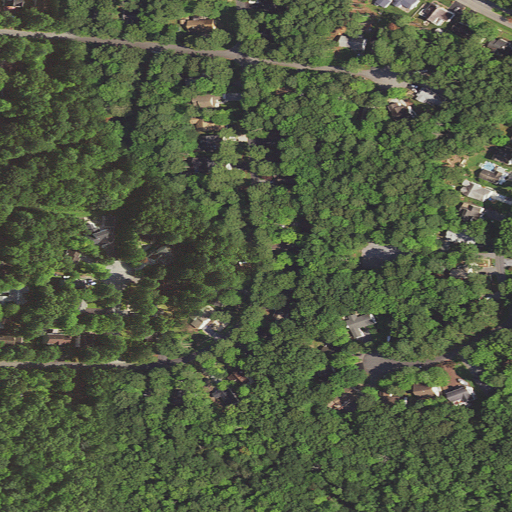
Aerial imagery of cape in Maryland named Turville Neck containing woody wetlands, open development, low intensity development, mixed forest, evergreen forest, and medium intensity development